Field crop: maize
Growth stage: 2
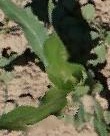
Species: maize